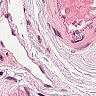
Metastatic tissue present: no